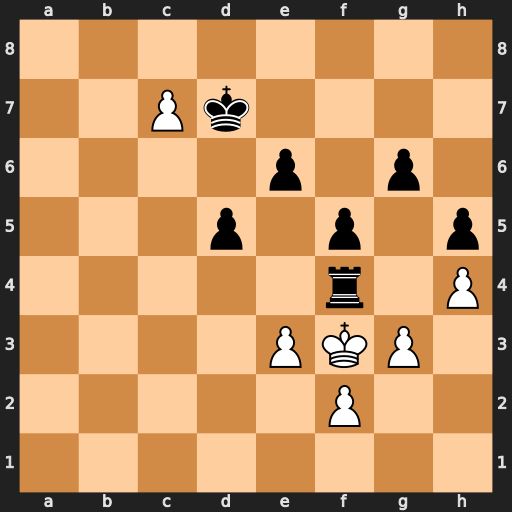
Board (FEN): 8/2Pk4/4p1p1/3p1p1p/5r1P/4PKP1/5P2/8
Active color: w
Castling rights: -
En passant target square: -
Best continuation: Kxf4 Kxc7 Ke5 Kd7 Kf6 Kd6 Kxg6